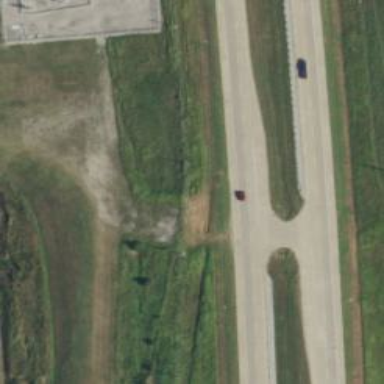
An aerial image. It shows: Trunk highway with expressway features.